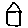
Label: house